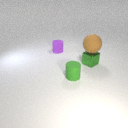
large brown rubber sphere above small green metal cube